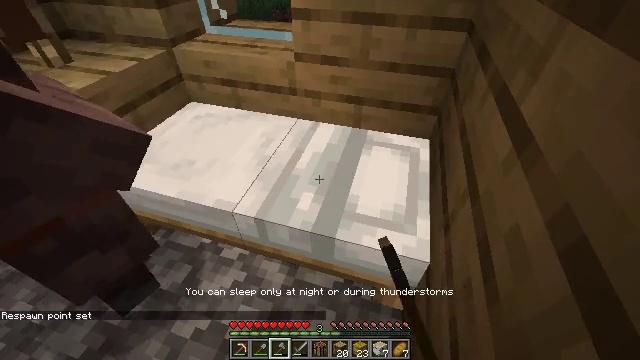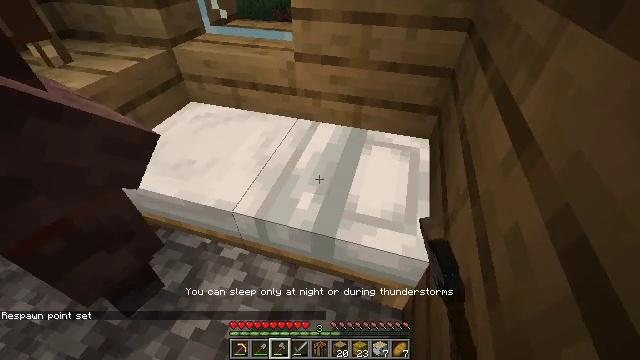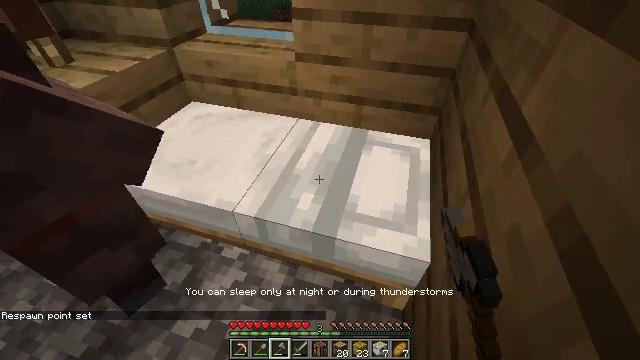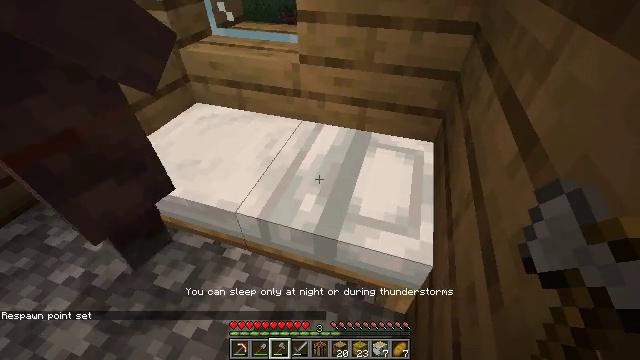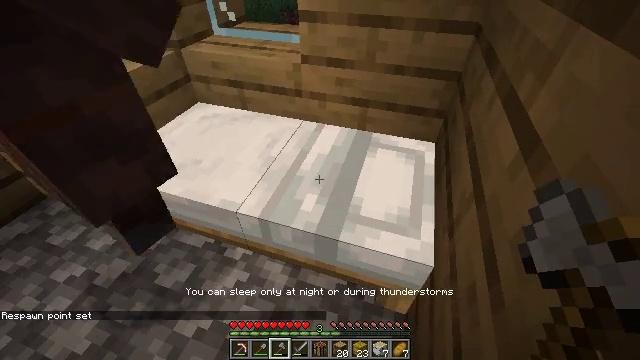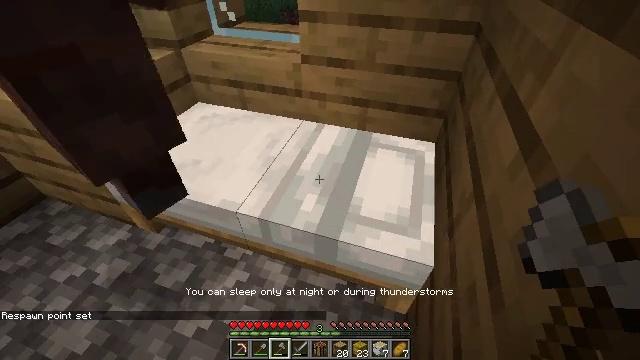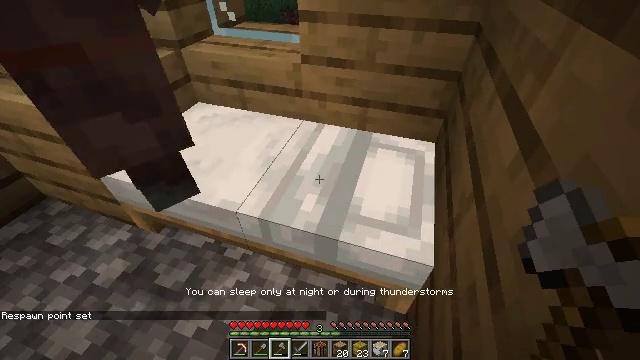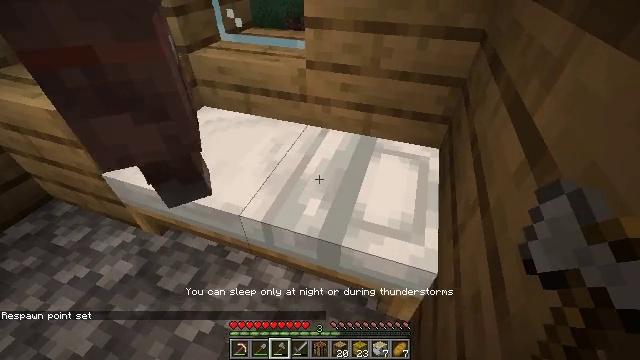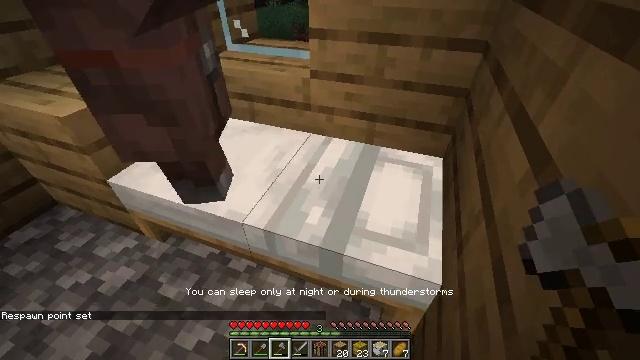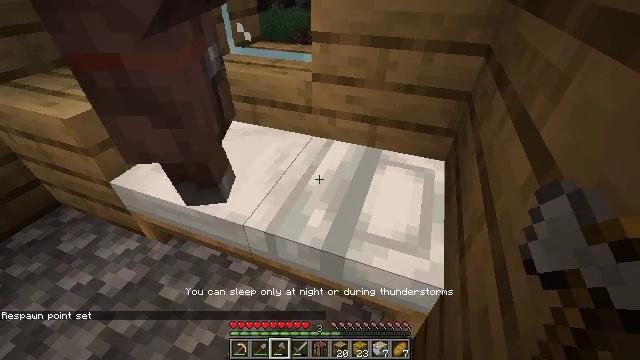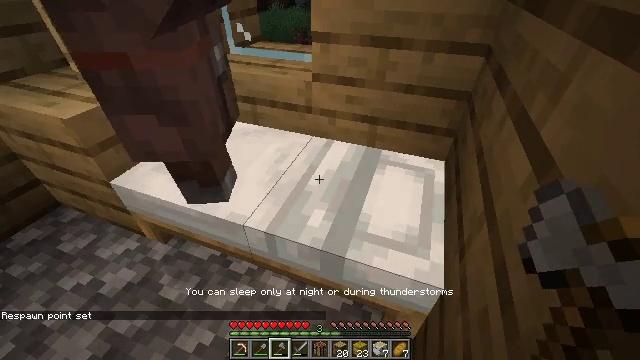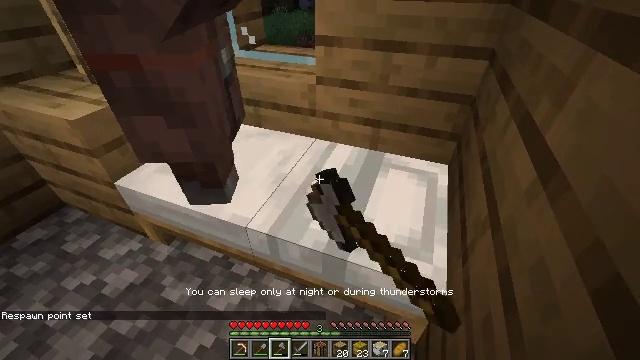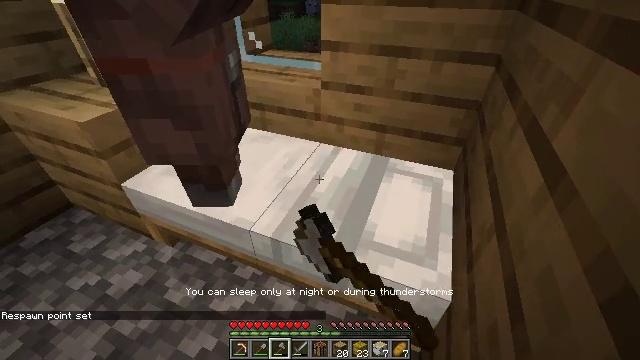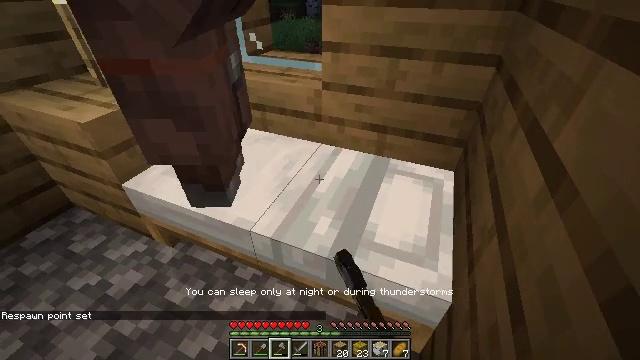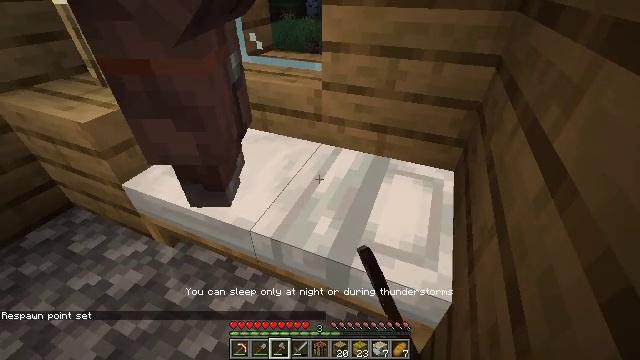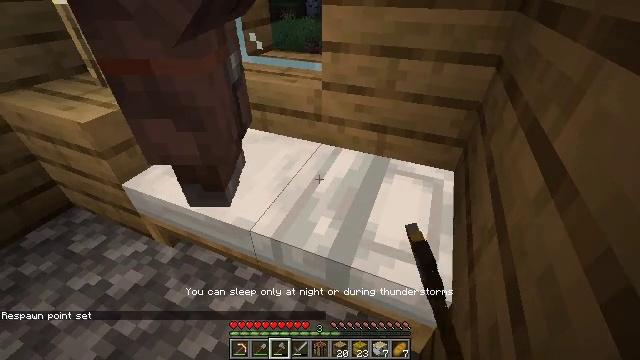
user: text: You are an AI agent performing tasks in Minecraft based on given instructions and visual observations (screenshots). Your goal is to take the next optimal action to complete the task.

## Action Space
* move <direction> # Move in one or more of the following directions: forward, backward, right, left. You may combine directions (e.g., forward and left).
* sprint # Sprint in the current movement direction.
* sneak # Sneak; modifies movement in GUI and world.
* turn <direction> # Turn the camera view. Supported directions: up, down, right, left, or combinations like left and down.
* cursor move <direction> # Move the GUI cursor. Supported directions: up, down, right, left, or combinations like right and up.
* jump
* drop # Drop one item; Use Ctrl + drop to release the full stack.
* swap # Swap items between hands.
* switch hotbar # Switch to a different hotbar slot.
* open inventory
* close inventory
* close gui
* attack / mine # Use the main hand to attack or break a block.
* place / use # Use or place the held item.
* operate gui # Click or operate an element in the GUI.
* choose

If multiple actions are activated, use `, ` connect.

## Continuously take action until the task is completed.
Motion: motion action
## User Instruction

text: Break the yellow bed.
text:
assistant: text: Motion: no_op
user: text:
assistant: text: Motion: no_op
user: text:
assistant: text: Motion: no_op
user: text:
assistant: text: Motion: no_op
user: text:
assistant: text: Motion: use / place
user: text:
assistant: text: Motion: use / place
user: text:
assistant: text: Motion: turn left and up, use / place
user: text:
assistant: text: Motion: turn up
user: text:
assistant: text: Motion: no_op
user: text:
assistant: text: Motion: use / place
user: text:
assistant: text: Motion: use / place
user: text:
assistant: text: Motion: turn left
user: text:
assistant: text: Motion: no_op
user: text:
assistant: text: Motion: use / place
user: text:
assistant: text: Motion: use / place
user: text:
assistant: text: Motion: use / place
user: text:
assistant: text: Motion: turn right
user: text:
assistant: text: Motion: use / place
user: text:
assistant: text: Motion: use / place
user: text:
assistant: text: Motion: use / place
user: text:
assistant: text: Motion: no_op
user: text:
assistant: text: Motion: use / place
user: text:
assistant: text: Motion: use / place
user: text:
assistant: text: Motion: turn down, use / place
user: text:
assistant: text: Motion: turn down
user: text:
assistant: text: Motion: no_op
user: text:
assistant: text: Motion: use / place
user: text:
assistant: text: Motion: use / place
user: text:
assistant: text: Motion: use / place
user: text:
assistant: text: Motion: no_op